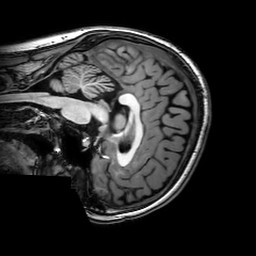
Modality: T1w
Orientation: sagittal
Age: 21
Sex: female
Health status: healthy
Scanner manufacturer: philips
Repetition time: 0.008168 s
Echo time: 0.00374 s